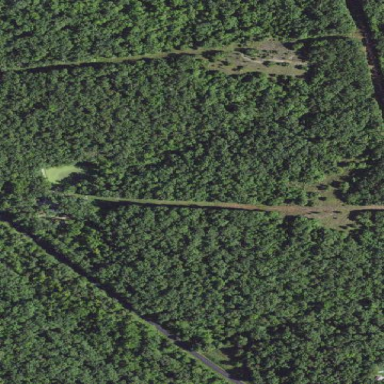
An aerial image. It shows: Forest area.